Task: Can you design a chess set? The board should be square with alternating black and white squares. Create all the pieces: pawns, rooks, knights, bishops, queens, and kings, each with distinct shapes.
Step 1728:
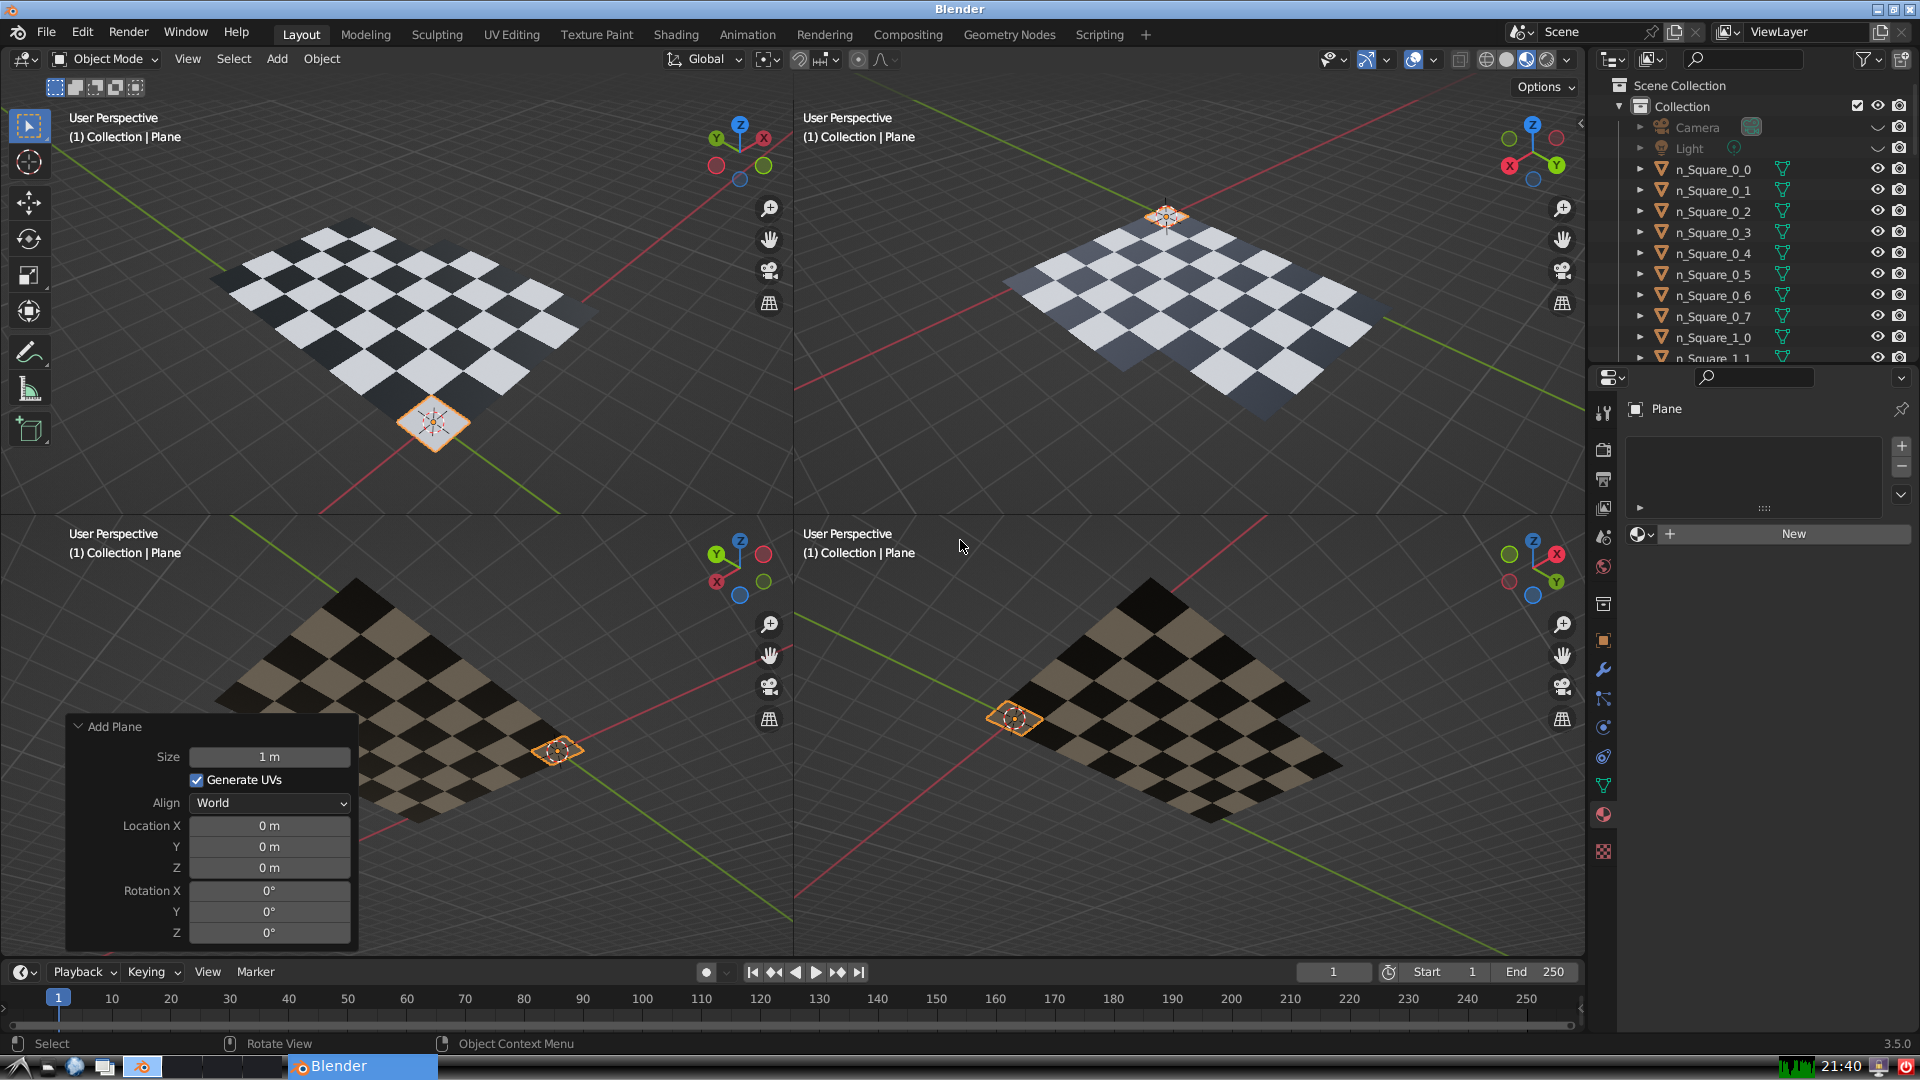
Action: {"key_press": ['Ctrl, Home']}